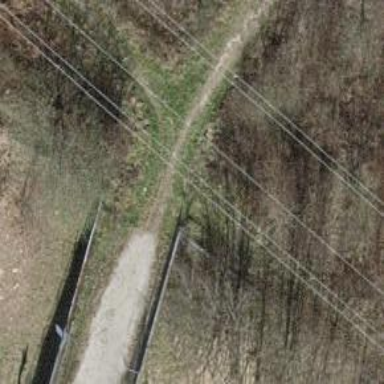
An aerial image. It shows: Footway with asphalt surface on bridge.